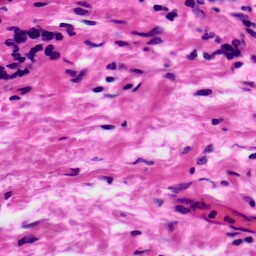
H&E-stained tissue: Ovarian